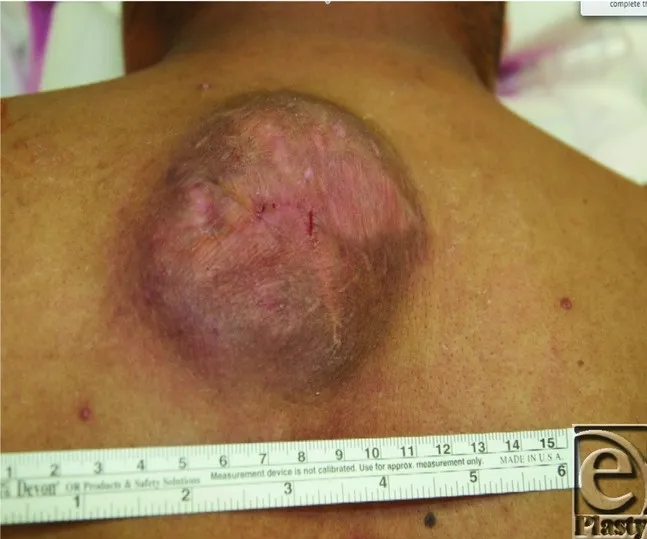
Tumor appearance.
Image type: medical_photograph (skin_photograph)